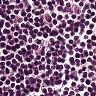
Metastatic tissue present: no